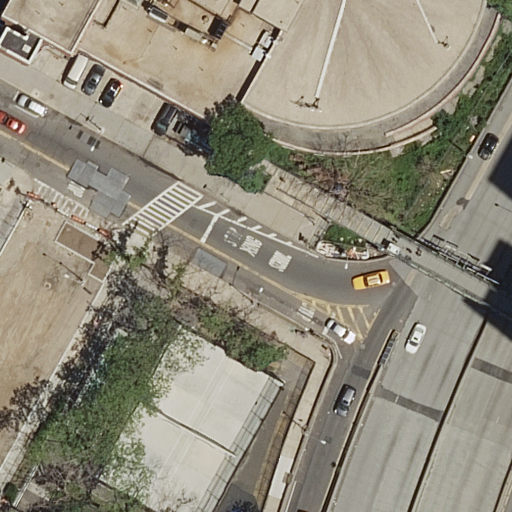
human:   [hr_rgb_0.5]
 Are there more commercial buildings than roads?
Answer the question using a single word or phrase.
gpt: no

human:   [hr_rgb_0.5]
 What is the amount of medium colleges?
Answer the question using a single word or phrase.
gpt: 0

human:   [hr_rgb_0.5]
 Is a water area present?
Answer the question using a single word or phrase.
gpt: no

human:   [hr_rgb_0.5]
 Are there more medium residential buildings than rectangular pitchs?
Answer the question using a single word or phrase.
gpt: no

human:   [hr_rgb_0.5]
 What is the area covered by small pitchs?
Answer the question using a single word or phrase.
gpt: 0m2

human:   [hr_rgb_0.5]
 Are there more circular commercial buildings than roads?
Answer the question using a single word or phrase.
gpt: no

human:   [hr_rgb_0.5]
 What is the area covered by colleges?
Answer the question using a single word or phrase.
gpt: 0m2

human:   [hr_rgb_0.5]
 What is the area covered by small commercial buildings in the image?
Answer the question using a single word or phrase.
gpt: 0m2

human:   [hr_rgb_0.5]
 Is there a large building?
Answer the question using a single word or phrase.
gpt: yes

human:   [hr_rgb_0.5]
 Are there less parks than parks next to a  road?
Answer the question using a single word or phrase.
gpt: no

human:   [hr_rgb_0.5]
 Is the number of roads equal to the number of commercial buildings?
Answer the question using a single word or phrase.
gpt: no

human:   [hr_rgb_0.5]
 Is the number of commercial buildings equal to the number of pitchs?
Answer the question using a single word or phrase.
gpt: no

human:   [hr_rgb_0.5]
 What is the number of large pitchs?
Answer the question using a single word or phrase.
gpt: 2

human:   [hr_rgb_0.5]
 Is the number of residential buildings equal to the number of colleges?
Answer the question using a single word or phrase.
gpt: yes

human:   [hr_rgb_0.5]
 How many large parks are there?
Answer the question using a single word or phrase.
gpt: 1

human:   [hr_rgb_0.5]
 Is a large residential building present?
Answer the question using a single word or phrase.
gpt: yes

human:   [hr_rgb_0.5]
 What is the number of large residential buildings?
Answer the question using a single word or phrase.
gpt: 1

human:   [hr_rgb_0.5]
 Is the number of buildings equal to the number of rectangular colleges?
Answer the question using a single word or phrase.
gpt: yes

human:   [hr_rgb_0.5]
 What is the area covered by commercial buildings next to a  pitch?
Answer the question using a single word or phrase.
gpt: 0m2

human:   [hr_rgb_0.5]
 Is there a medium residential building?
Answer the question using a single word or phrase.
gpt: no

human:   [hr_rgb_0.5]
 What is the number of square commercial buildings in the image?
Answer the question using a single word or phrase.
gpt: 0

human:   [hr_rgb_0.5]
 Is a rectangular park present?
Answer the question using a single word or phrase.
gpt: yes

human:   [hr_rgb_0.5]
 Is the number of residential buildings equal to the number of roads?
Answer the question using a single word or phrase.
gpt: no

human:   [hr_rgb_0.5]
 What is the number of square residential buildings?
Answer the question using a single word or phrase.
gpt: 0

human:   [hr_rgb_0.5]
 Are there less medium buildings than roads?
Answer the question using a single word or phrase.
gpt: yes

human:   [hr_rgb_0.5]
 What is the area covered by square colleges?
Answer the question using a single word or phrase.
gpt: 0m2

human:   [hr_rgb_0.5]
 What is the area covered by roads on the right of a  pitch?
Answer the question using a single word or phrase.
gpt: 0m2

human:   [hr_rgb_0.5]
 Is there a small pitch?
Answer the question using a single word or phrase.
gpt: no

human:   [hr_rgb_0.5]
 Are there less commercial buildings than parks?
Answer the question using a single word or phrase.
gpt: yes

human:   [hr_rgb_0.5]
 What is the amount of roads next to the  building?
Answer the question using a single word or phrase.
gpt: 14

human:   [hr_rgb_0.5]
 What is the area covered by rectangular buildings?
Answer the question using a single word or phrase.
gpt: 0m2

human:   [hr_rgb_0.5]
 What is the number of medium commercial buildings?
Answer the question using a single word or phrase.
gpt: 0

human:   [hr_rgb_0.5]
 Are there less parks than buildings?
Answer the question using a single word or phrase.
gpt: no

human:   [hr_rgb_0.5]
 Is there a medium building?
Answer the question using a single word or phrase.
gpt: no

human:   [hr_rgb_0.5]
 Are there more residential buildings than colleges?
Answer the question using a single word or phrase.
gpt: no

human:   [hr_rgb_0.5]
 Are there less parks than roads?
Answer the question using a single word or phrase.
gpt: yes